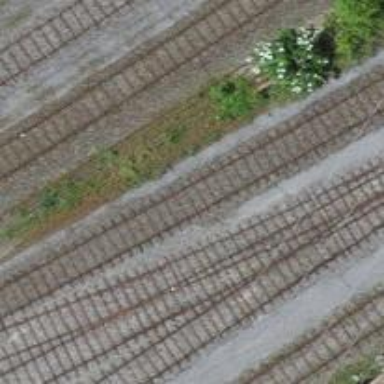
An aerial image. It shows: Single-track electrified railway service yard with contact line for trains.